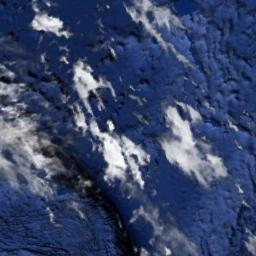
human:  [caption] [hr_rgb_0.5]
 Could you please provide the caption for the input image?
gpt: A thin cloud of thin clouds floated in the air .

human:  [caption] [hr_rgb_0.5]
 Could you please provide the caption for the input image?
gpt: The cumulus clouds are located above the surface of the sea while some ups and downs are on the ocean floor .

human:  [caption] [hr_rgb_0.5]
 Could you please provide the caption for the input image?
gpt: White clouds on blue sea .

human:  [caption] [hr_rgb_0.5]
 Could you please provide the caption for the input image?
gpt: The white cloud is above blue sea .

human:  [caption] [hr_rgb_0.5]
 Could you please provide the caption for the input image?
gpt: There are some pieces of white clouds over a blue sea .